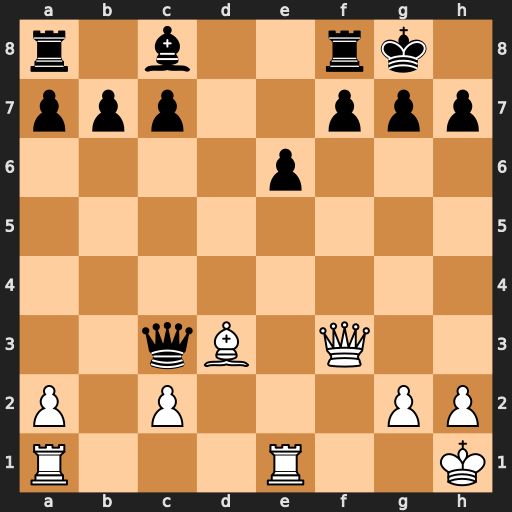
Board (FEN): r1b2rk1/ppp2ppp/4p3/8/8/2qB1Q2/P1P3PP/R3R2K
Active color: w
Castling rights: -
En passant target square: -
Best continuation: Bxh7+ Kxh7 Qxc3